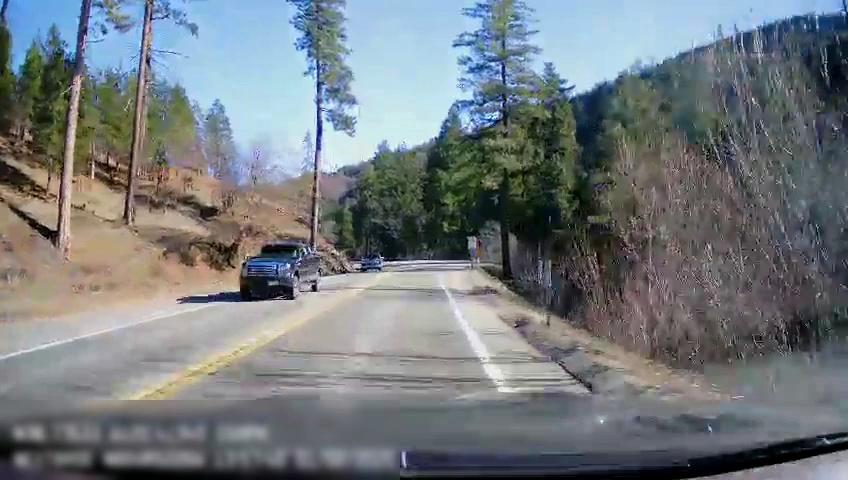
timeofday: Day
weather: Sunny
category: Drivable Space
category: Drivable Space
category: Vehicles | Truck
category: Vehicles | Car
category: Lanes | Opposite Lane
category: Lanes | Current Lane
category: Lanes | Opposite Lane
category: Lanes | Current Lane